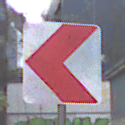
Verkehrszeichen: RichtungstafelnInKurvenKleinRechts
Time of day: MorningAfternoon
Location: Outdoor (Urban)
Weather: PartlyCloudy
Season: NotSpecified
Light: Natural